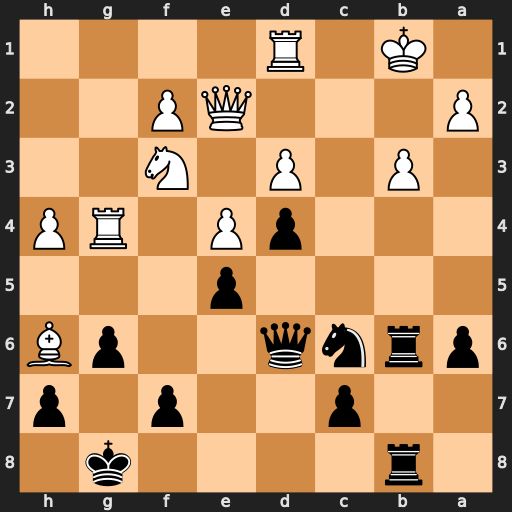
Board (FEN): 1r4k1/2p2p1p/prnq2pB/4p3/3pP1RP/1P1P1N2/P3QP2/1K1R4
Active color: b
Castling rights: -
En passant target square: -
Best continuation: Rxb3+ axb3 Rxb3+ Kc2 Qa3 Rc1 Rxd3 Qxd3 Nb4+